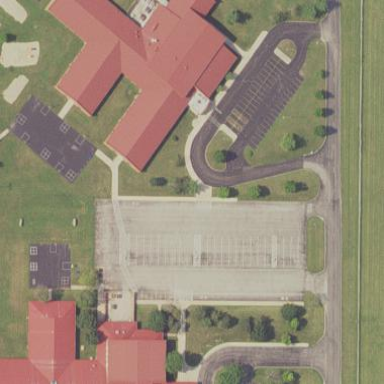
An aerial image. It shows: School building.